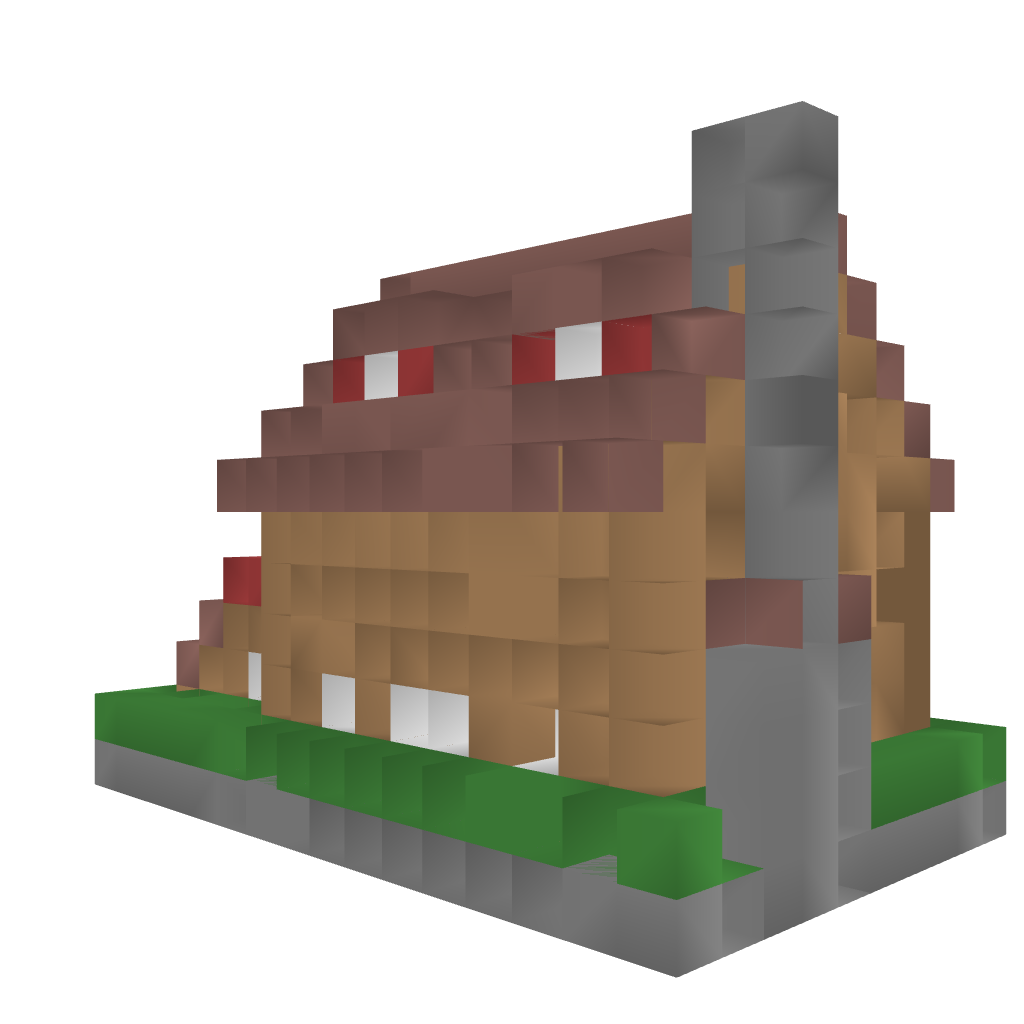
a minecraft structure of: Two Story House with Shed bad low quality